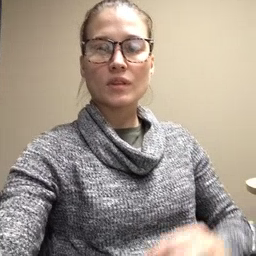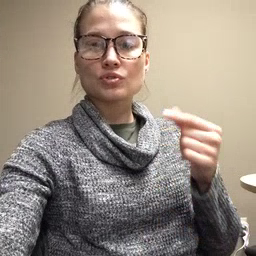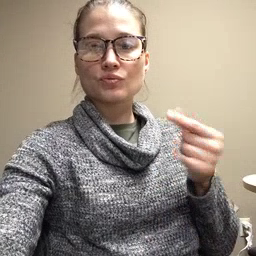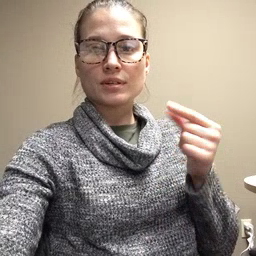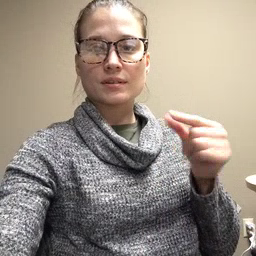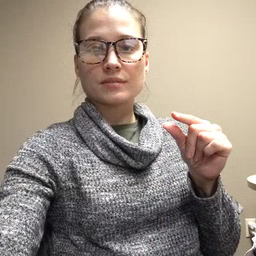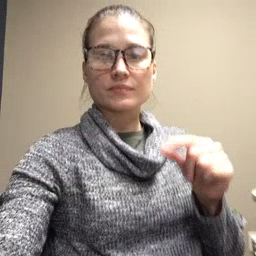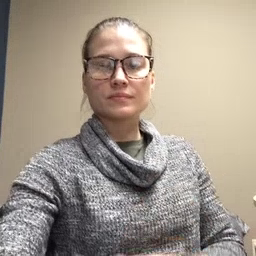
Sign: green